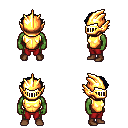
a pixel art fantasy rpg character, male body template, orc, green skin, gold chest armor, red pants, raven curly afro hairstyle, gold helm, brown shoes, four views (front, back, left, right), 2x2 character sprite sheet, small pixel art, hard edges, no anti-aliasing